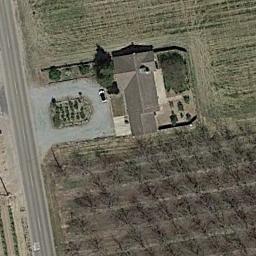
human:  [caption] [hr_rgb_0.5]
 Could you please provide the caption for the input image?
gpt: There are many trees beside the sparse residential .

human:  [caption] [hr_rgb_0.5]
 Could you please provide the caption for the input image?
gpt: The sparse residential is on the bare land next to the farmland and a road .

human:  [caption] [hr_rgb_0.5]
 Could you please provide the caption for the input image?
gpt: There are several houses of various sizes in the sparse residential area, Surrounded by farmland and a road .

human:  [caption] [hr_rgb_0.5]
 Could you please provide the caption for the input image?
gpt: There are circular swimming pools beside this house .

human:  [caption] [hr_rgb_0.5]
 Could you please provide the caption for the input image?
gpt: A sparse residential area with a brown building beside the farmlands .